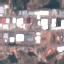
Label: Industrial